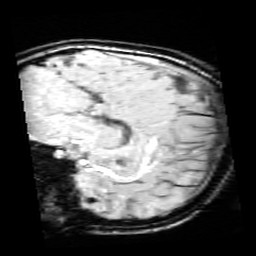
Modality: SWI
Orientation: sagittal
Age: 11
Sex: male
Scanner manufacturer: siemens
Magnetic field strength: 3 T
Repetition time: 0.027 s
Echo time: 0.02 s